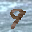
Label: 9